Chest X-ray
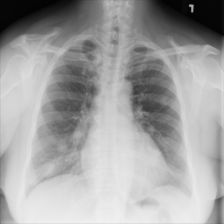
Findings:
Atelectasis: negative
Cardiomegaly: negative
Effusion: negative
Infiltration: negative
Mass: negative
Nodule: positive
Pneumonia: negative
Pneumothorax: negative
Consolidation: negative
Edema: negative
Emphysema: negative
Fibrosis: negative
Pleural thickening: negative
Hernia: negative